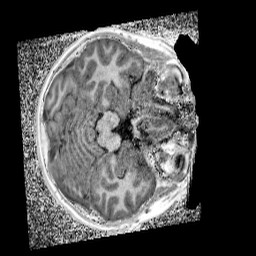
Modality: UNIT1_denoised
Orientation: axial
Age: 12
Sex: male
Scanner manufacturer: siemens
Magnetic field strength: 3 T
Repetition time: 4 s
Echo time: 0.00299 s